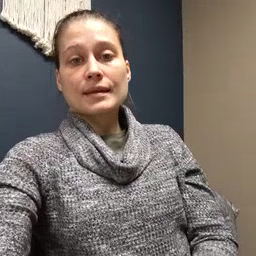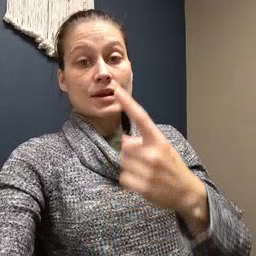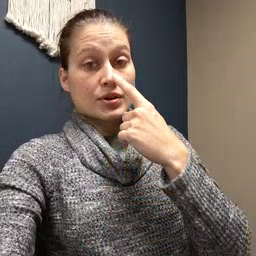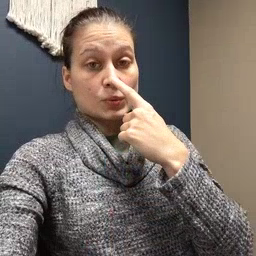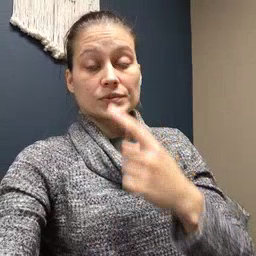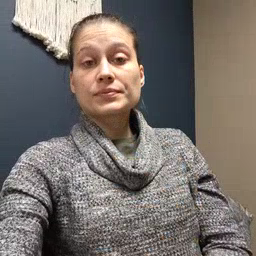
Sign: nose